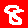
Digit: 8